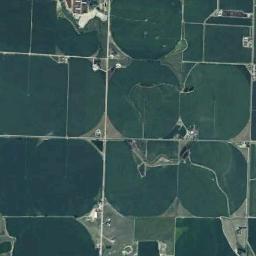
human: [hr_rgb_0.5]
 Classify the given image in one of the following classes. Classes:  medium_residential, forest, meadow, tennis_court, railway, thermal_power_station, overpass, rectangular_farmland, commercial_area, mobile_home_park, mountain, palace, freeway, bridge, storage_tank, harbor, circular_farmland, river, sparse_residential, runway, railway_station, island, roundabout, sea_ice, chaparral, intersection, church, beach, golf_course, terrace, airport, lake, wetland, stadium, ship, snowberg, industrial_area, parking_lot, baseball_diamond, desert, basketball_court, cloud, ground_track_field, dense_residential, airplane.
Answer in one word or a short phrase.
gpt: circular_farmland